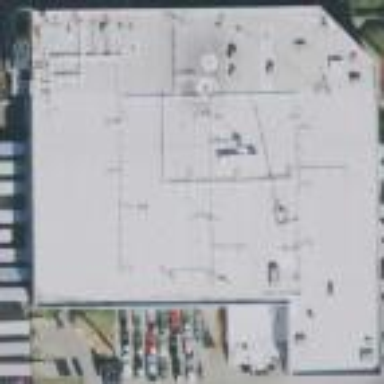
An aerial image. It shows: Warehouse building.